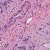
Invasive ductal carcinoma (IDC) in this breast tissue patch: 1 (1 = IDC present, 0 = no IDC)